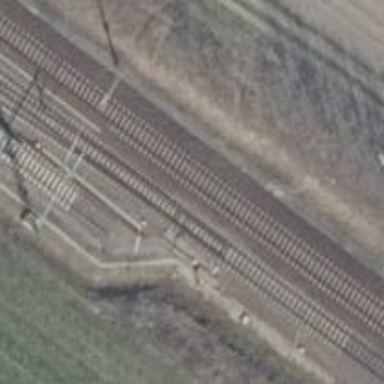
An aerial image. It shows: Railway switch with the turnout side on the left.